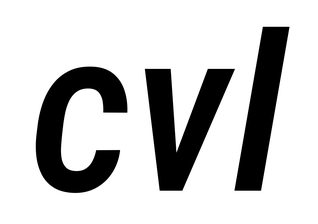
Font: Roboto-Italic_Condensed_Medium_Italic